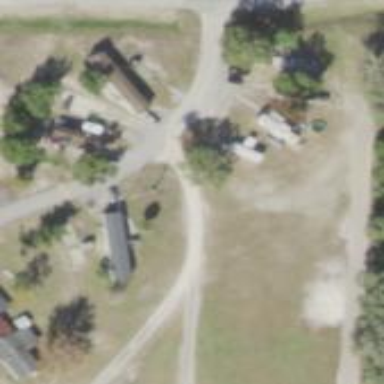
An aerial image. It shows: Residential area known as trailer park.